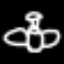
Label: angel